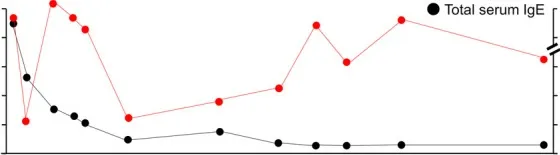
Clinical course in case 2. Black figure size represents the degree of symptoms of each situation. Red arrows represent the occurrence of short burst. FeNO, fractional exhaled nitric oxide; FEV1, forced expiratory volume in 1 s. ACT, asthma control test; ICS, inhaled corticosteroid; IGA, investigator global assessment; IgE, immunoglobulin E; LABA, long-acting beta2-agonist; LAMA, long-acting muscarinic antagonist; LTRA, leukotriene receptor antagonist; OCS, oral corticosteroid.
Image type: pathology (immunostaining)